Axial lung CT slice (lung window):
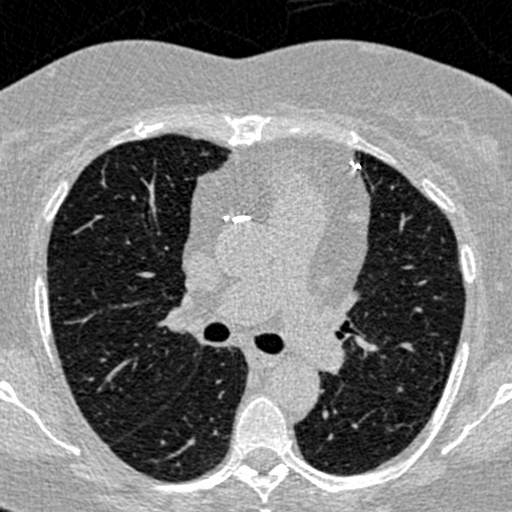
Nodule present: no